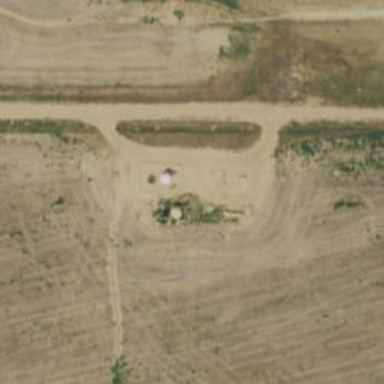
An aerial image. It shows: Storage tank with man-made structure.